Question: So I am trying to change colours on my maps 'ggplot' plot
the code is down below:
I am familiar with a 'scale_fill_viridis_d()' function and also argument 'options' in that function
However is there a way how to make those maps in "nicer" colours, I know that you don't know what "nicer" means but somewhat similar to example I attached?
Also I can write colours list "manually" but what if we have 100 or more countries?
'''
library(rgeos)
library(rgdal)
library(dplyr)
require(maps)
require(viridis)
library(ggplot2)
library(spdep)
some.eu.countries <- c(
"Portugal", "Spain", "France", "Switzerland", "Germany",
"Austria", "Belgium", "UK", "Netherlands",
"Denmark")
# Retrievethe map data
map_data("europe")
some.eu.maps <- map_data("world", region = some.eu.countries)
g = ggplot(some.eu.maps, aes(x = long, y = lat, group = group)) +
geom_polygon(fill="lightgray", colour = "white")
g
# Region base centroid
region.lab.data <- some.eu.maps %>%
group_by(region) %>%
summarise(long = mean(long), lat = mean(lat))
# Now plotting countries
g = ggplot(some.eu.maps, aes(x = long, y = lat)) +
geom_polygon(aes( group = group, fill = region), colour = "black", size = 1.2) +
scale_fill_viridis_d()
print(g)
'''
Example:

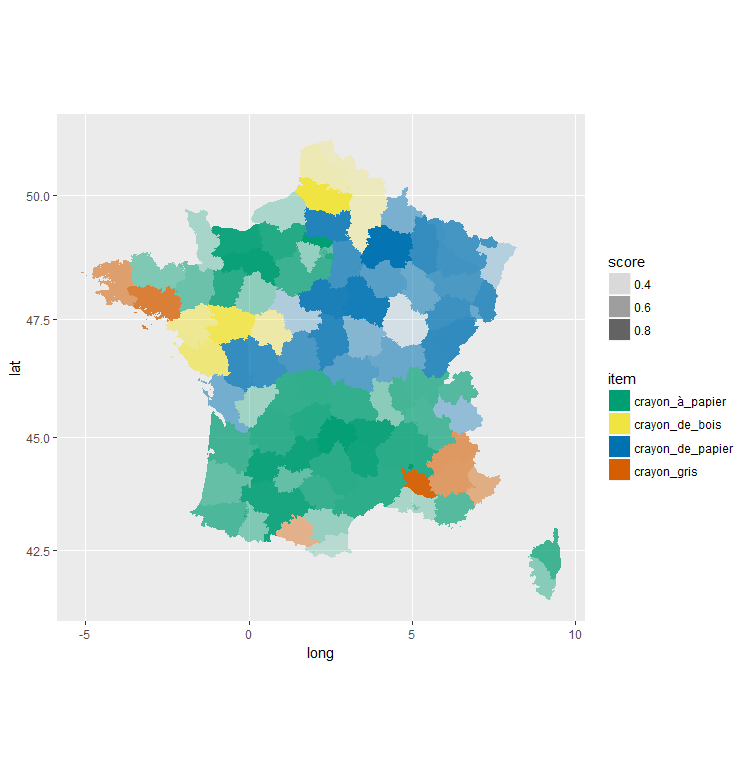
Answer: Here you have two option:
'''
library(RColorBrewer)
library(ggplot2)
library(dplyr)
# get number of groups
groups <- some.eu.maps %>%
pull(region) %>%
unique() %>%
length()
# continuous color scale from red over green to orange
colors1 <- colorRampPalette(c("red", "green", "orange"))(groups)
# discrete colour scale with red, grren, and orange
colors2 <- rep(c("red", "green", "orange"), length.out = groups)
g <- ggplot(some.eu.maps, aes(x = long, y = lat)) +
geom_polygon(aes( group = group, fill = region),
colour = "black", size = 1.2)
g +
scale_fill_manual(values = colors1)
g +
scale_fill_manual(values = colors2)
'''